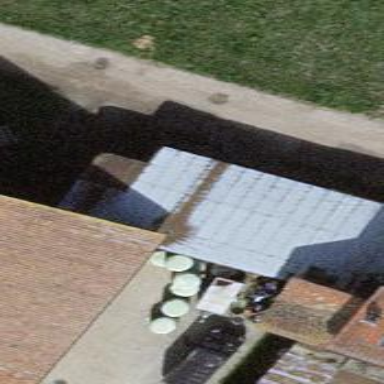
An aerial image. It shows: View of roof of building.